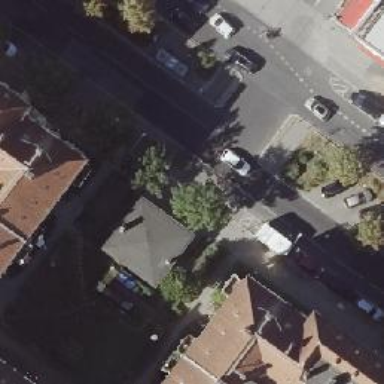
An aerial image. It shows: Tertiary road with asphalt surface and parking lane on the right side.